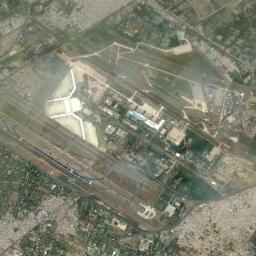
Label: airport